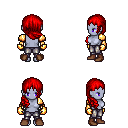
a pixel art fantasy rpg character, female body template, dark elf, purple skin, gold arm armor, metal pants, red right-swept hairstyle, gold gloves, brown shoes, four views (front, back, left, right), 2x2 character sprite sheet, small pixel art, hard edges, no anti-aliasing